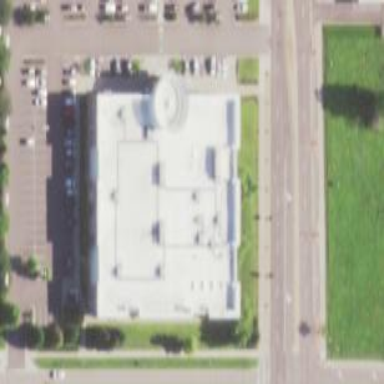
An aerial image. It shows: Building that houses fitness center.